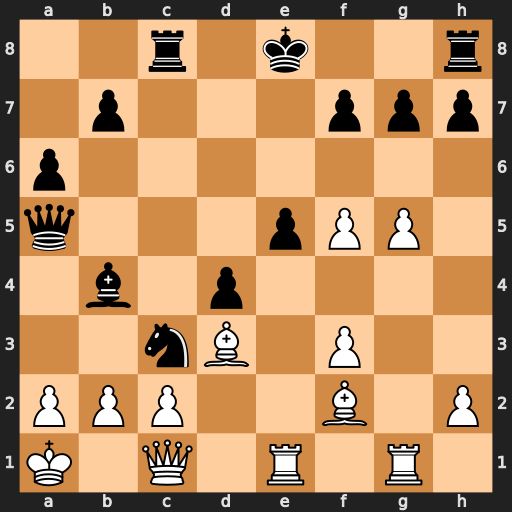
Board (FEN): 2r1k2r/1p3ppp/p7/q3pPP1/1b1p4/2nB1P2/PPP2B1P/K1Q1R1R1
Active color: w
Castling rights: k
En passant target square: -
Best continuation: Rxe5+ Qxe5 Re1